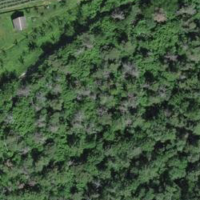
EUNIS habitat code: 44
Species observed at this site:
Lathyrus vernus